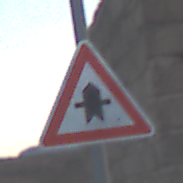
Verkehrszeichen: Vorfahrt
Umgebung: Outdoor, Nature
Tageszeit: SunriseSunset
Wetter: Clear
Licht: Natural
Jahreszeit: NotSpecified
Kontrast: LowContrast